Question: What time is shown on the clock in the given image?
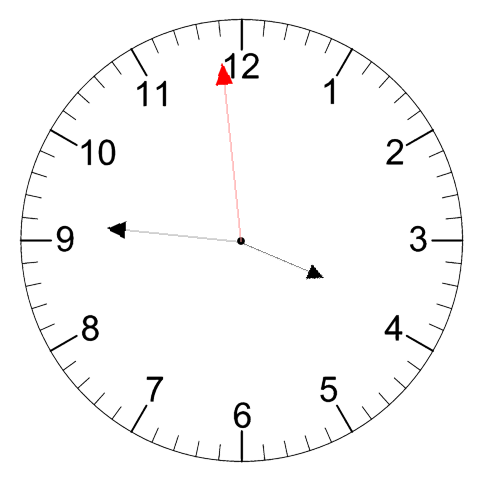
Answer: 03:45:59